Field crop: maize
Growth stage: 1
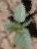
Species: datura